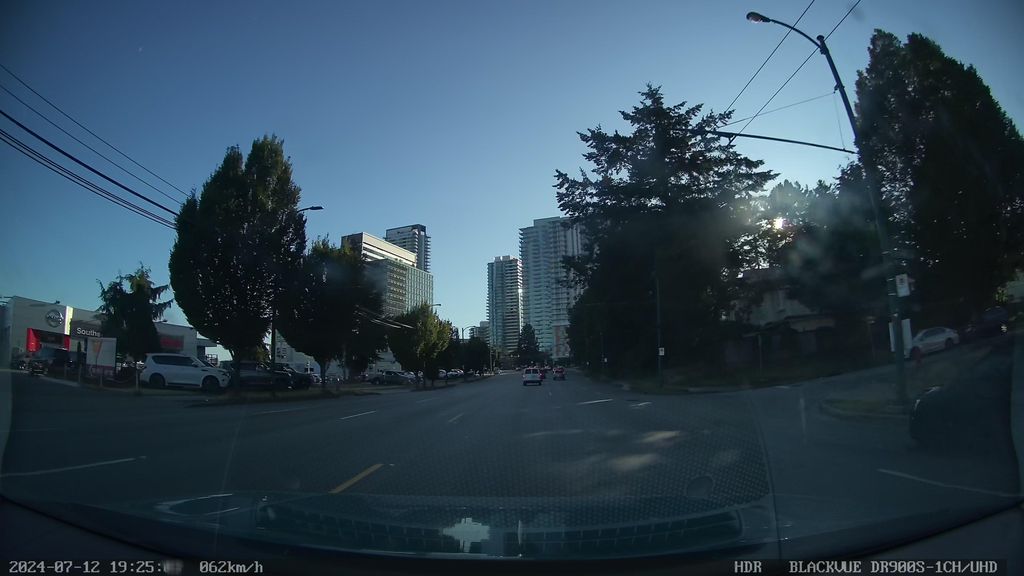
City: vancouver